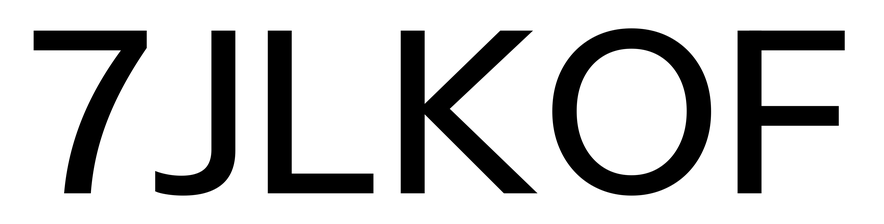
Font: InstrumentSans_Medium